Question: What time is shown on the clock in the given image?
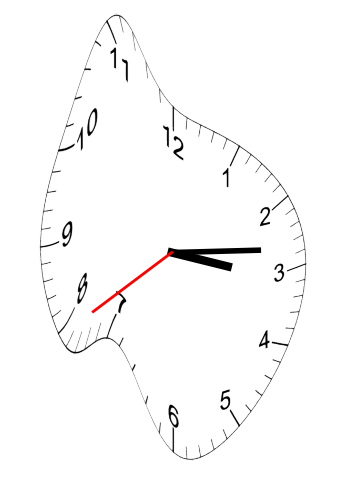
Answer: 03:13:39